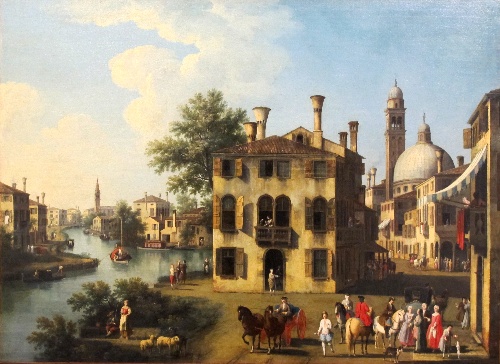
Title: View of the Brenta, near Dolo
Artist: Giambattista Cimaroli
Artist bio: Italian, Venice, ca. 1687–after 1757
Date: late 18th century
Object type: Painting
Classification: Paintings
Medium: Oil on canvas
Dimensions: 32 3/8 x 44 1/2 in.  (82.2 x 113 cm)
Department: Robert Lehman Collection
Credit line: Robert Lehman Collection, 1975
Accession year: 1975
Repository: Metropolitan Museum of Art, New York, NY
Tags: Men|Women|Horses|Buildings|Towns|Carriages